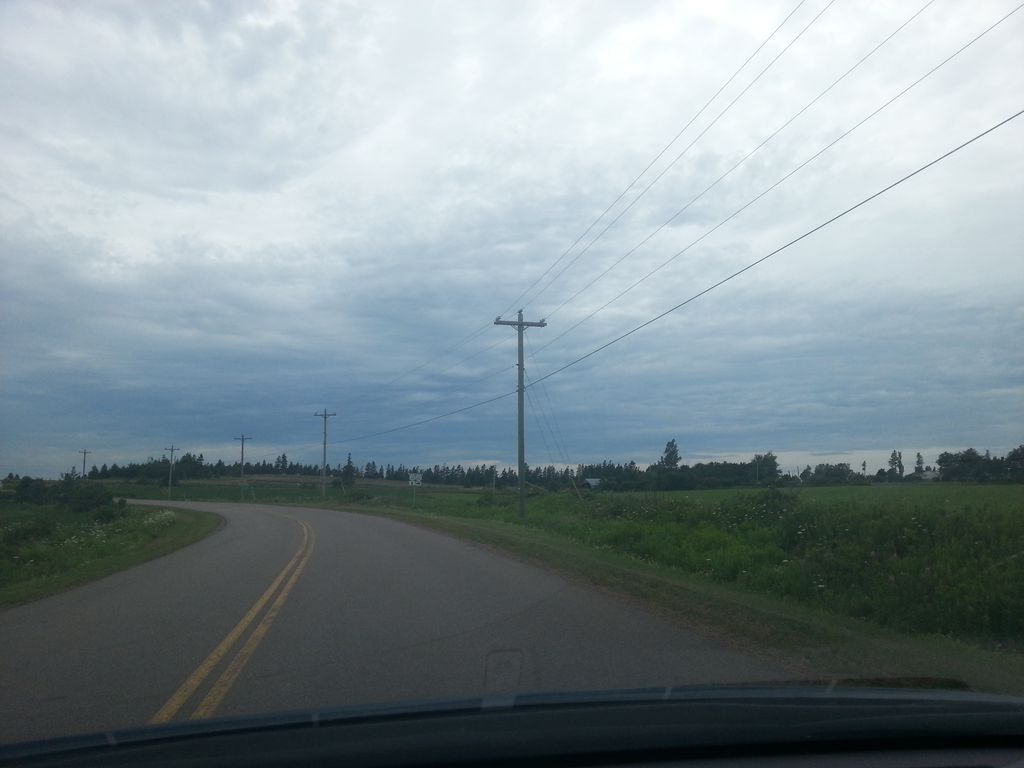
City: charlottetown